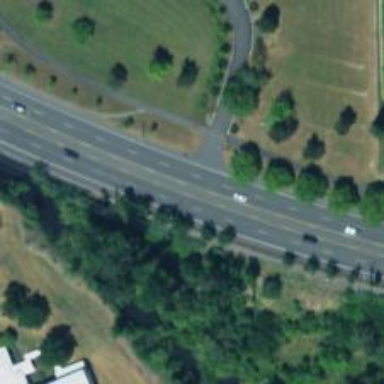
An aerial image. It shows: Secondary road with separate sidewalks.